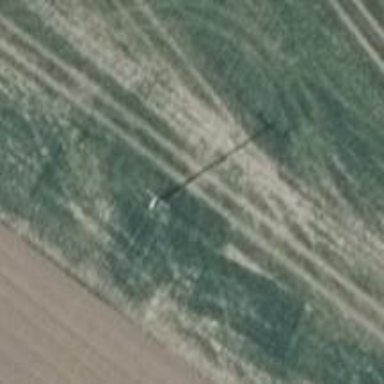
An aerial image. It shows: Power pole.